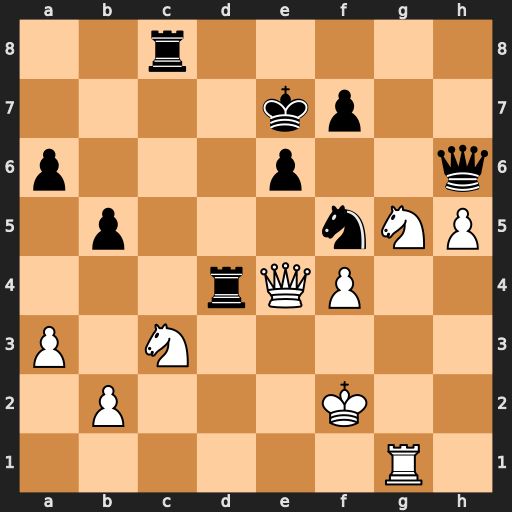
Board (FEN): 2r5/4kp2/p3p2q/1p3nNP/3rQP2/P1N5/1P3K2/6R1
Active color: w
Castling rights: -
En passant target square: -
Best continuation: Qb7+ Rd7 Qxc8